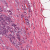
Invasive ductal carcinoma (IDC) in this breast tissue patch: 1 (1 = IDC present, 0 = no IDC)